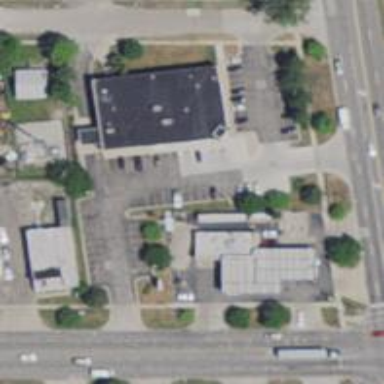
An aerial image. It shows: Convenience shop.